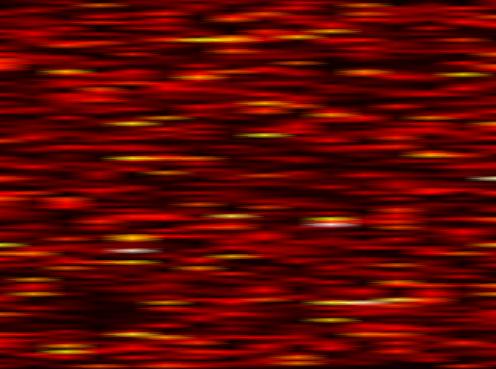
Label: FBMC